Interaction volume radius: 10 \u00c5
Interaction volume height: 10 \u00c5
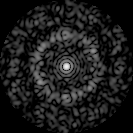
Disorder parameter: 0.771